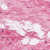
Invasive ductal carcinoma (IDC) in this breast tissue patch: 0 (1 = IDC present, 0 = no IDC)